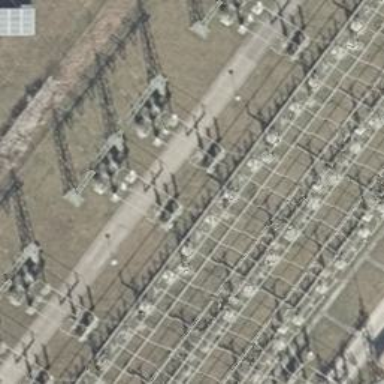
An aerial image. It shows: Power line with three cables in bay configuration.